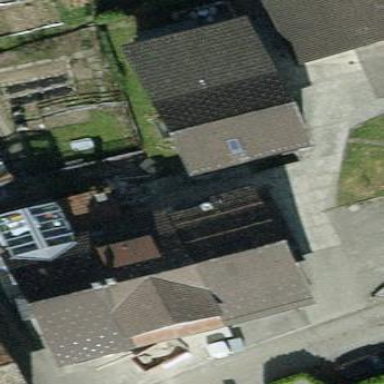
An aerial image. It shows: Terrace building.